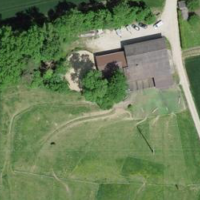
EUNIS habitat code: 52
Species observed at this site:
Corylus avellana